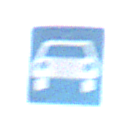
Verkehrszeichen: Kraftfahrstrasse
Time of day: SunriseSunset
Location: Outdoor (Nature)
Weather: PartlyCloudy
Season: NotSpecified
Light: Natural